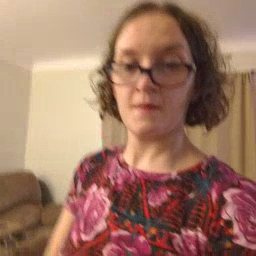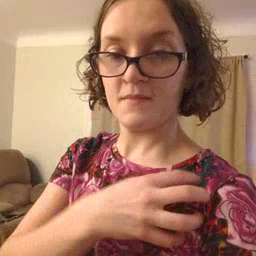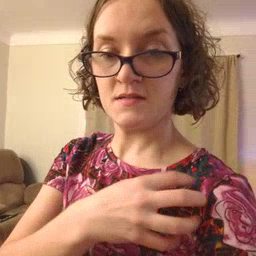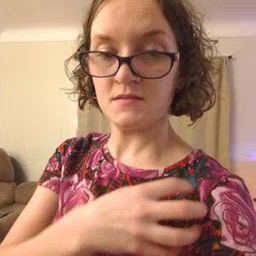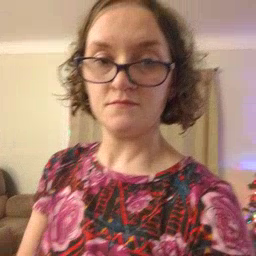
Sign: police